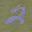
Label: 2